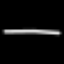
Label: line